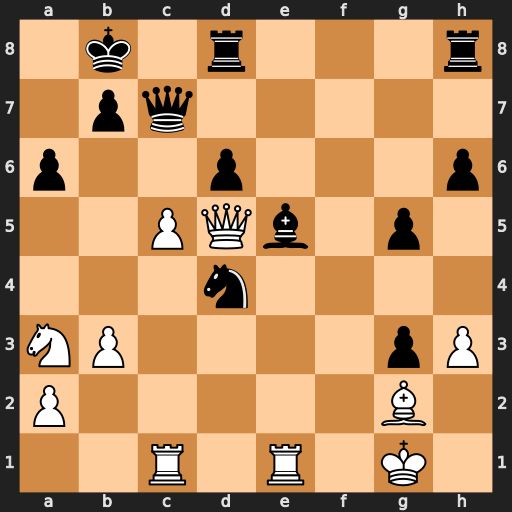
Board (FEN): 1k1r3r/1pq5/p2p3p/2PQb1p1/3n4/NP4pP/P5B1/2R1R1K1
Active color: w
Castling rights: -
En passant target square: -
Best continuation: cxd6 Ne2+ Kh1